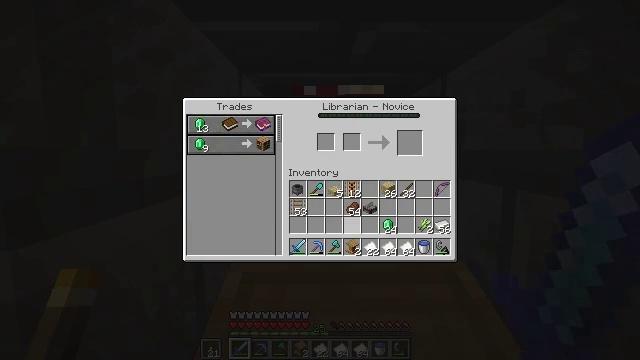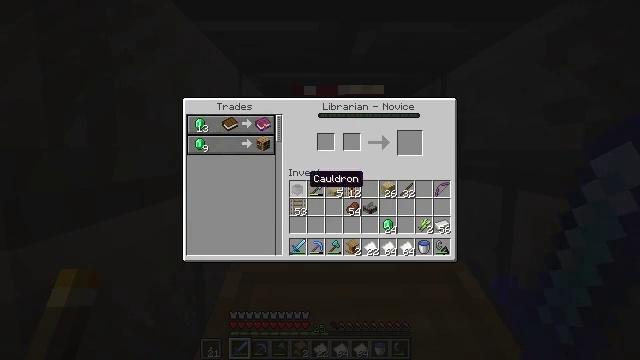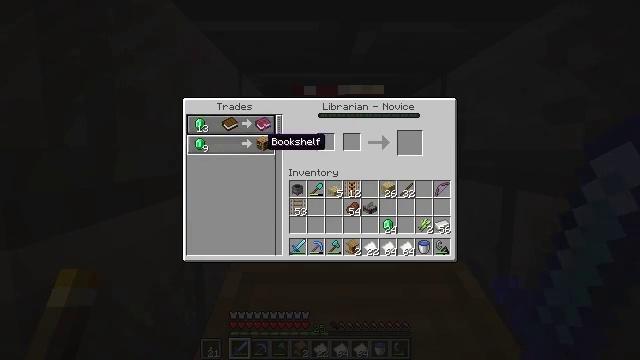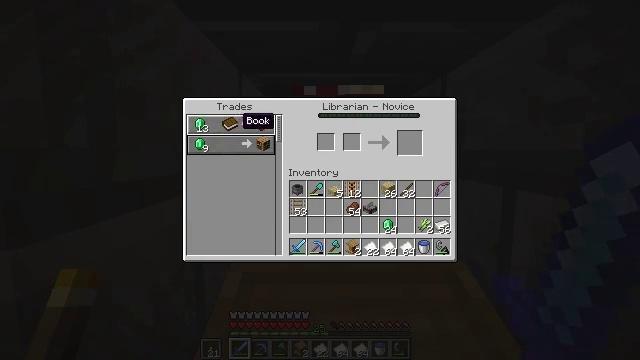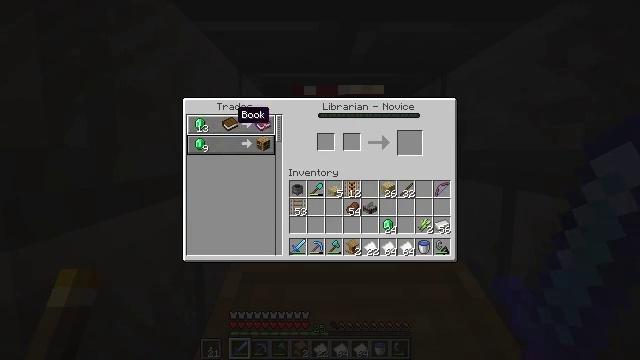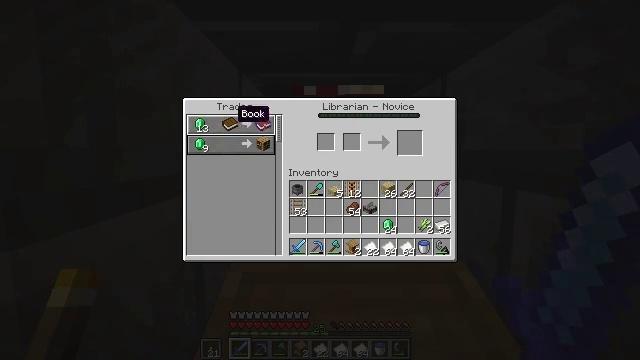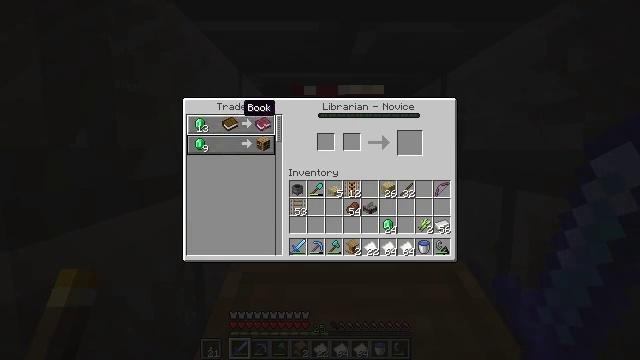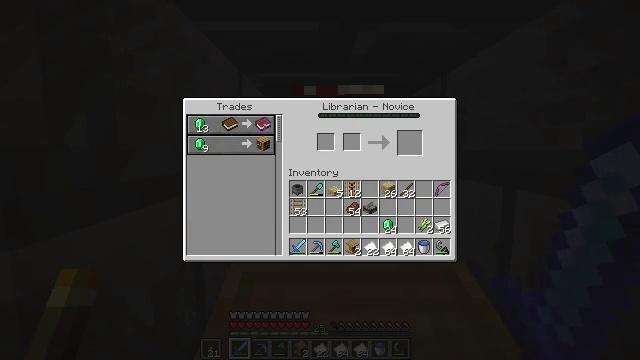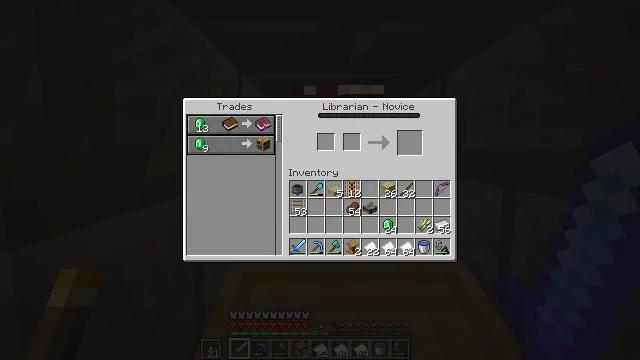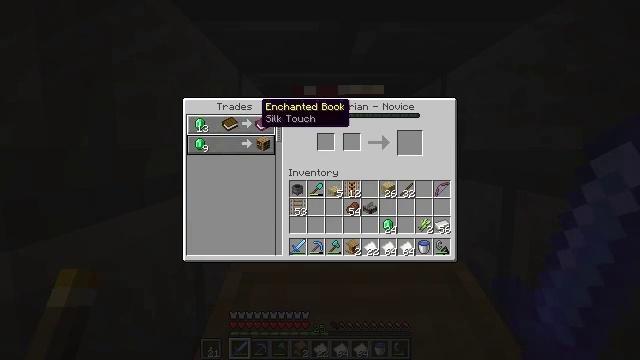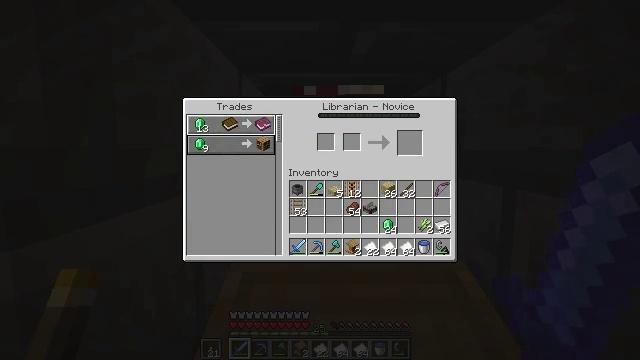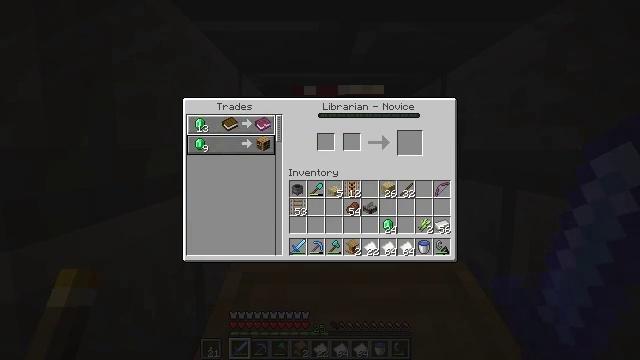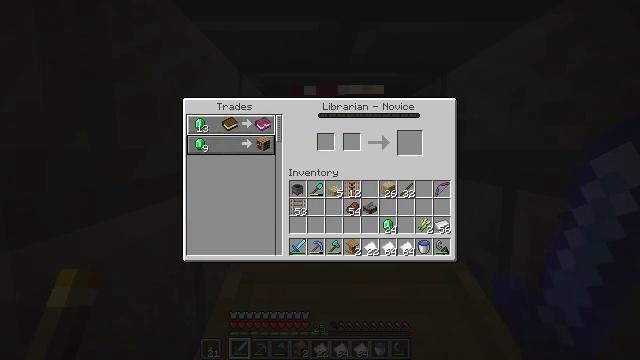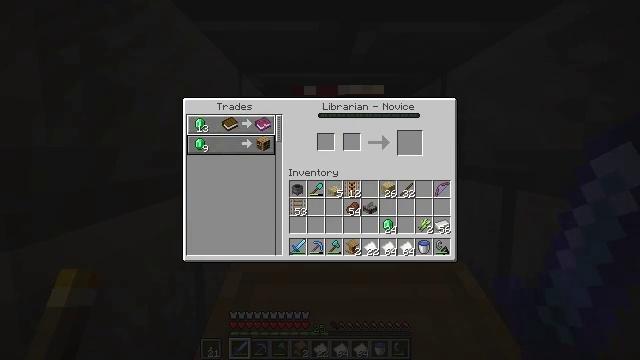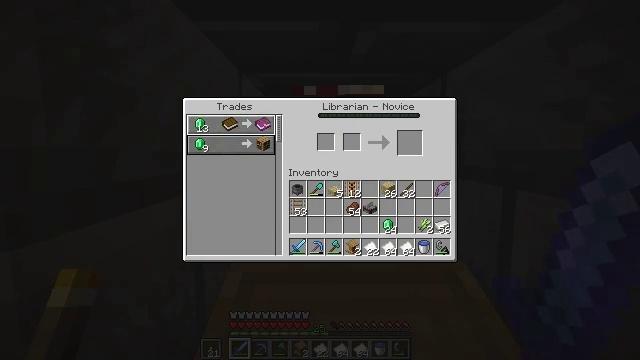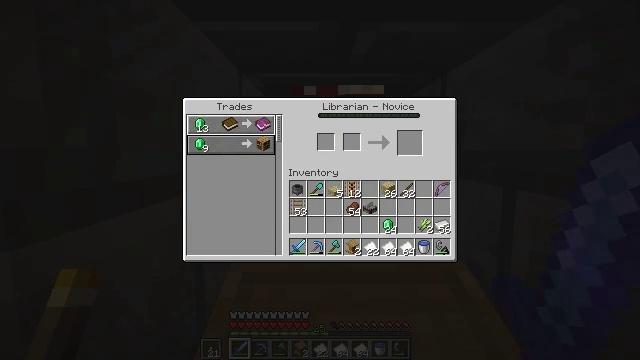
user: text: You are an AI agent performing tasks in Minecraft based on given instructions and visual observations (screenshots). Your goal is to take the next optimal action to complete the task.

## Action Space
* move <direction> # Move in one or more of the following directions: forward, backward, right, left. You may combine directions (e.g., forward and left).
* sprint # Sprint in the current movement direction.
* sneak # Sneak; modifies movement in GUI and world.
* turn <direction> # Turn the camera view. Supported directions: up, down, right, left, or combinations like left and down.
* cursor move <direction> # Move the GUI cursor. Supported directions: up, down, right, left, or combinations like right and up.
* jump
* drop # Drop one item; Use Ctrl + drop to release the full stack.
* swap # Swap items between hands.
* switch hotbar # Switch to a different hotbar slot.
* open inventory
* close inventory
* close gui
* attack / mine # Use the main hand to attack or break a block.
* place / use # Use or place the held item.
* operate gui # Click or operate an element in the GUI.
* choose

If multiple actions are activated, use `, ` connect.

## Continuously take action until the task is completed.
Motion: motion action
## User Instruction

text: Break the lectern to relocate it.
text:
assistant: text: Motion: turn left and up
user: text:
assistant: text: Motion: turn left and up
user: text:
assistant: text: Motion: turn left and up
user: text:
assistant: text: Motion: no_op
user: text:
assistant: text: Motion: no_op
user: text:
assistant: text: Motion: no_op
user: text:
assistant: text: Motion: turn right
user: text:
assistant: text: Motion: no_op
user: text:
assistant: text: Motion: no_op
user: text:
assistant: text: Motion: no_op
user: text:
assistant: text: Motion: no_op
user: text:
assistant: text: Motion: no_op
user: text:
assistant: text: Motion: no_op
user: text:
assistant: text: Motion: no_op
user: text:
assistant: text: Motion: no_op
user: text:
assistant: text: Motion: no_op
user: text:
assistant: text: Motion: no_op
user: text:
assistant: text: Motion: no_op
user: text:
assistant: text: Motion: no_op
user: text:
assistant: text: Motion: no_op
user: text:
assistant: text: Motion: no_op
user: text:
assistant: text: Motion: no_op
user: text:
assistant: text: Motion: no_op
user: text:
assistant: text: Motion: no_op
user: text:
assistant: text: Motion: no_op
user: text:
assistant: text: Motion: no_op
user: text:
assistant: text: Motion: no_op
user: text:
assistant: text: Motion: no_op
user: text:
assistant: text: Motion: no_op
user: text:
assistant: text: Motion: no_op